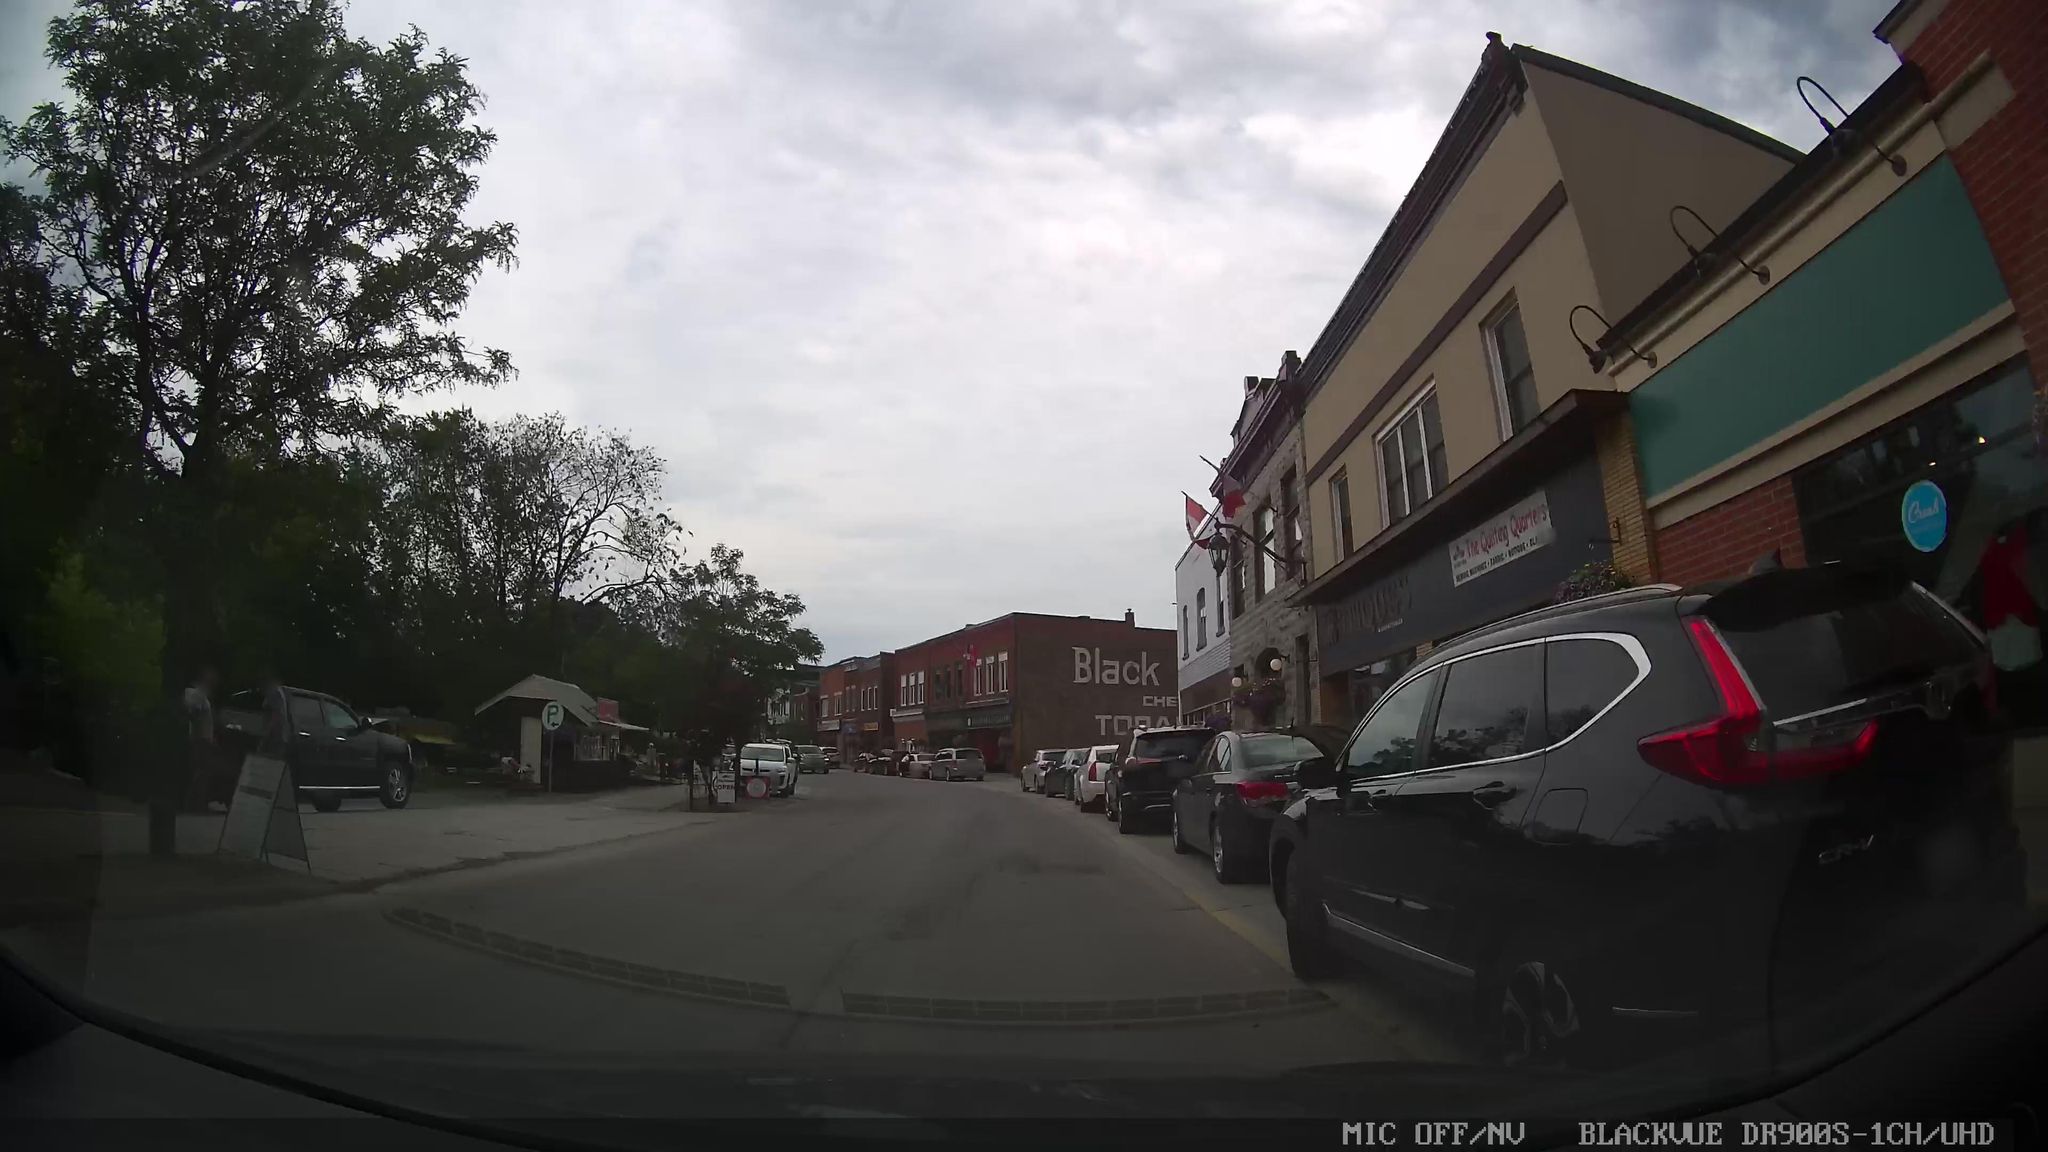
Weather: cloudy
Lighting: day
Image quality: good
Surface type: driving surface
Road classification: footway, corridor
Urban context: rural cluster
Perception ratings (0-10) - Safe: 5.45, Lively: 7.19, Beautiful: 4.76, Boring: 1.84, Depressing: 3.67, Wealthy: 5.54